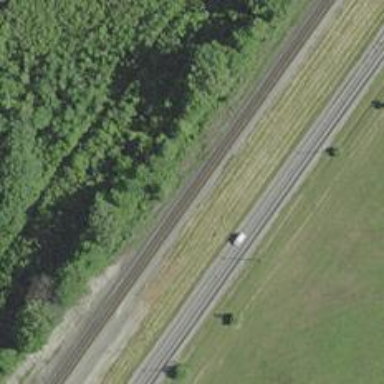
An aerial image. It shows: Railway track.